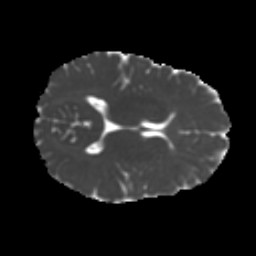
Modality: MD
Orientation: axial
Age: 21
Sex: female
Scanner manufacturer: ge
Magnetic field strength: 3 T
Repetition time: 7.8 s
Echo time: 0.0607 s